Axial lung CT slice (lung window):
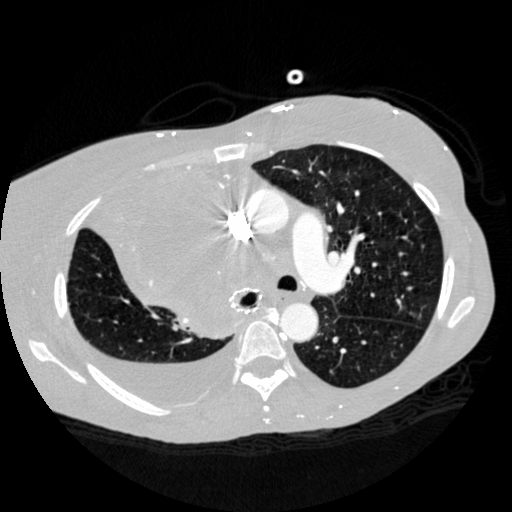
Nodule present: no